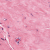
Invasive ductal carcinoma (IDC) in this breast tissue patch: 0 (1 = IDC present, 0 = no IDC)